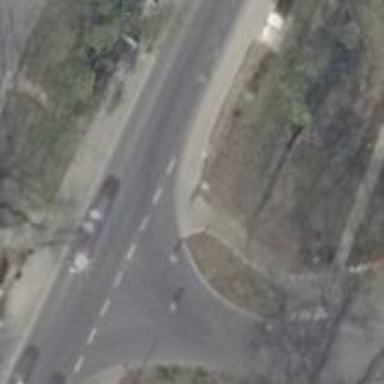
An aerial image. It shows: Asphalt footpath with unmarked crossing.